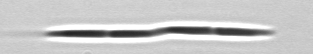
Label: Pseudo-nitzschia